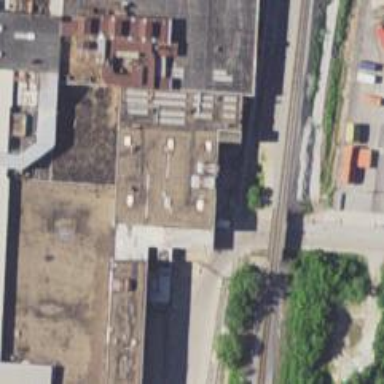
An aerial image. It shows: Railway siding with rails.